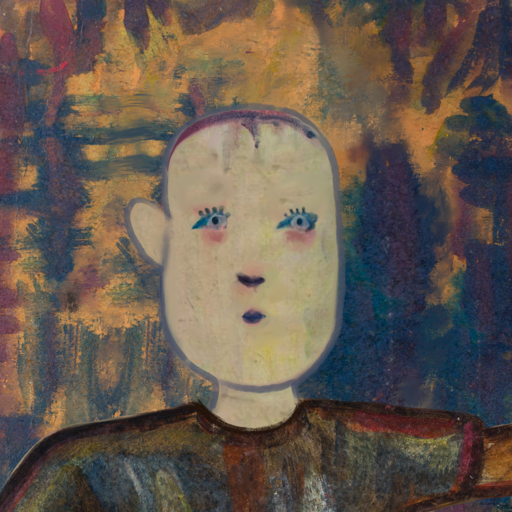
Background: InTheSun, Head And Neck Front: Hill_Girl, Face Front: Hill_Girl, Bust: Mosgoul, Hair Front: Blank, Head Accessory: Blank, Second Necklace: Blank, Necklace: Blank, Baby: Blank